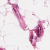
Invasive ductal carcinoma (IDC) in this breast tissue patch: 0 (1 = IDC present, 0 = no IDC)